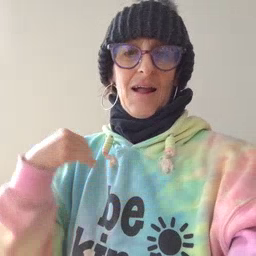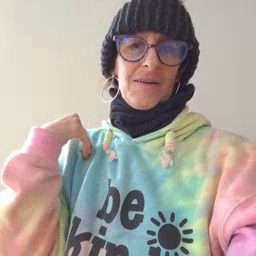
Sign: animal